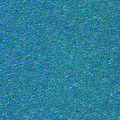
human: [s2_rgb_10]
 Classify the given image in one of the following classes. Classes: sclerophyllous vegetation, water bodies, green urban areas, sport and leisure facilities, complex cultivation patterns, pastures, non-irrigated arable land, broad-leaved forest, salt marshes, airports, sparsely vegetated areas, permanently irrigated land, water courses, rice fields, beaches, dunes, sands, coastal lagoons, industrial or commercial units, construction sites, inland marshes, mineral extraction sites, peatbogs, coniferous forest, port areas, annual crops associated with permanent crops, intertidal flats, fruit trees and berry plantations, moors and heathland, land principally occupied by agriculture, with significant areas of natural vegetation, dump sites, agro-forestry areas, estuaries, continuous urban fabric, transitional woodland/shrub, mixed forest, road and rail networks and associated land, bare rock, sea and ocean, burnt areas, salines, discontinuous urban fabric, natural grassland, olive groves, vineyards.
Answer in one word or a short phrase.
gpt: sea and ocean